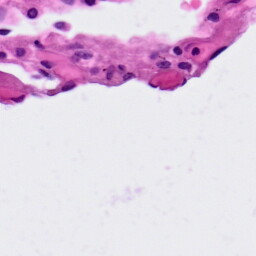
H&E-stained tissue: Lung